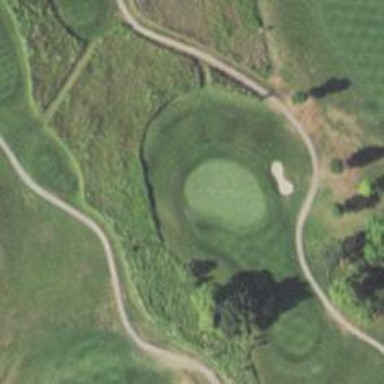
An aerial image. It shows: Golf hole.